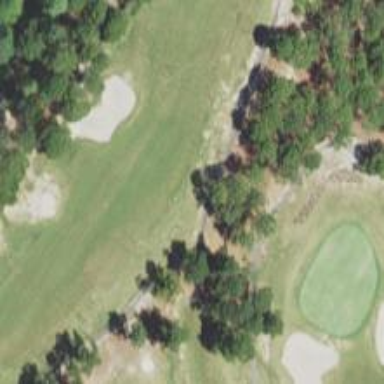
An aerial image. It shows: View of golf hole.